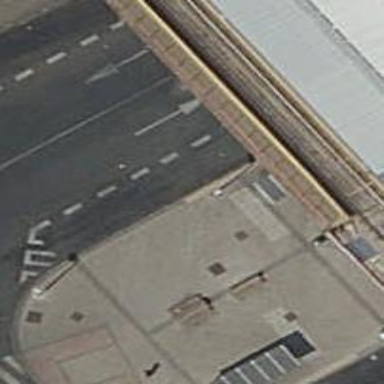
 serving as platform for public transportation."